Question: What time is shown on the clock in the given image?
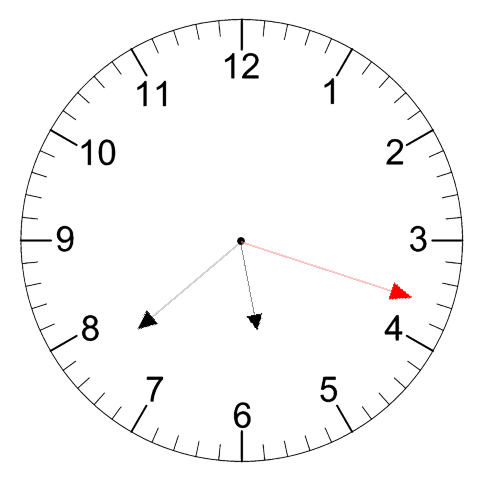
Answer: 05:38:18